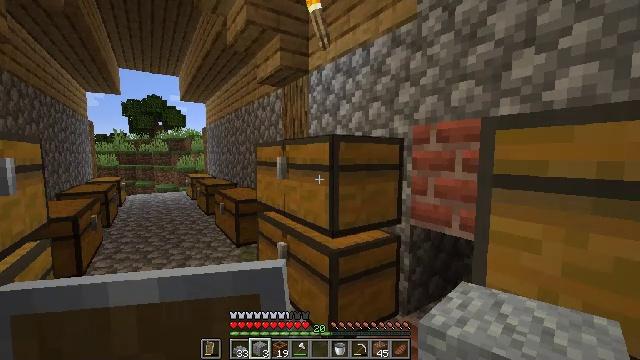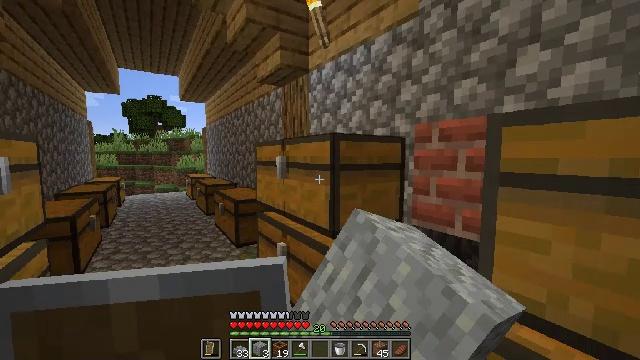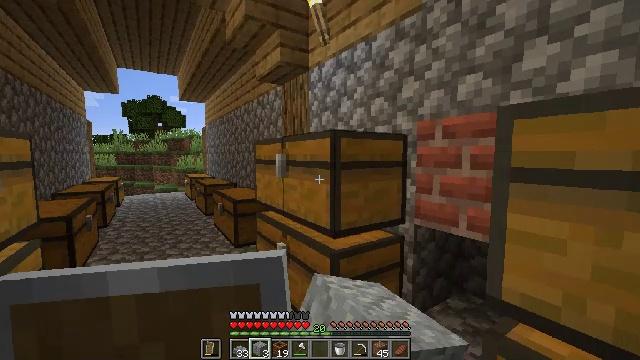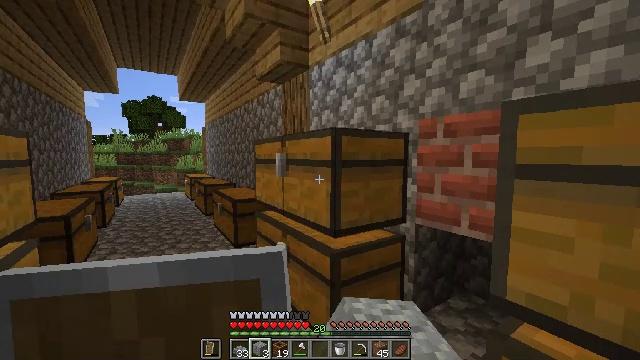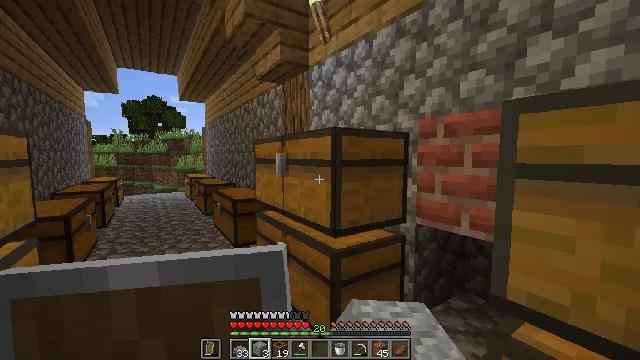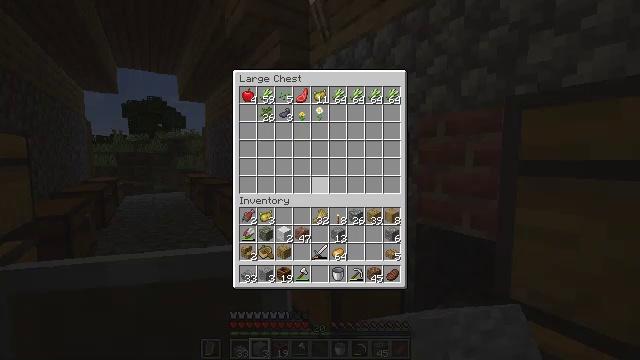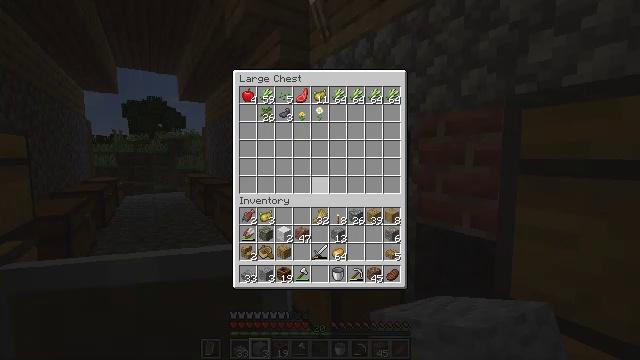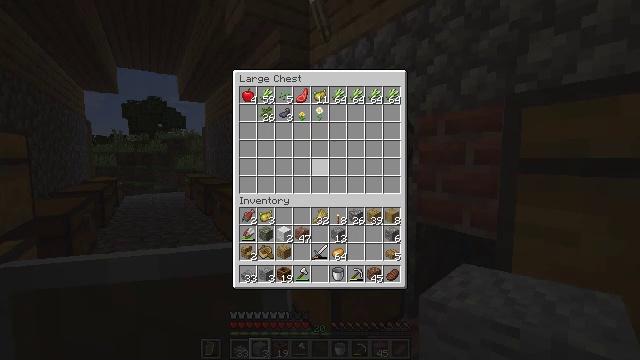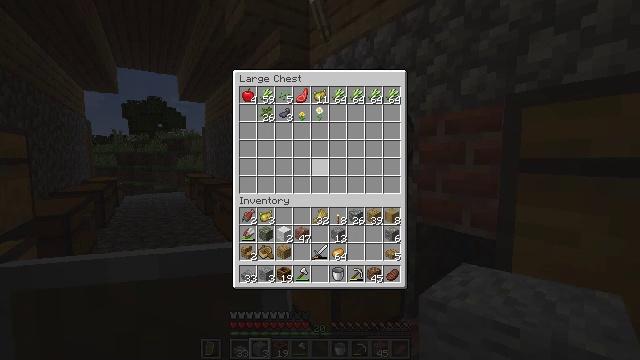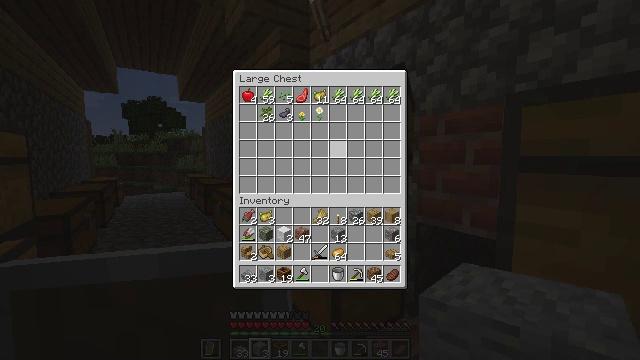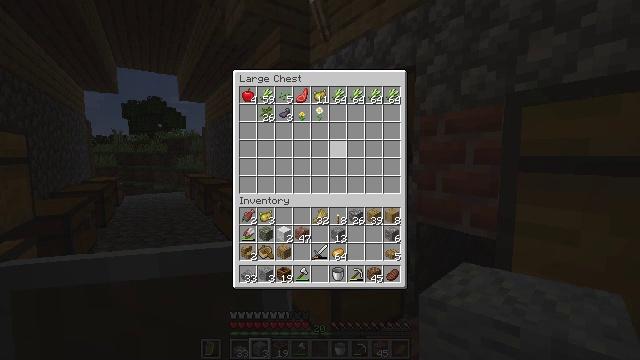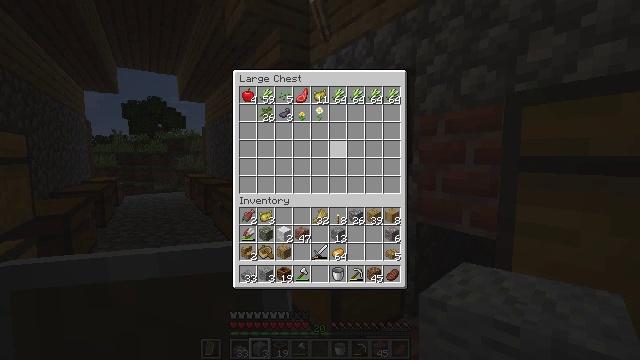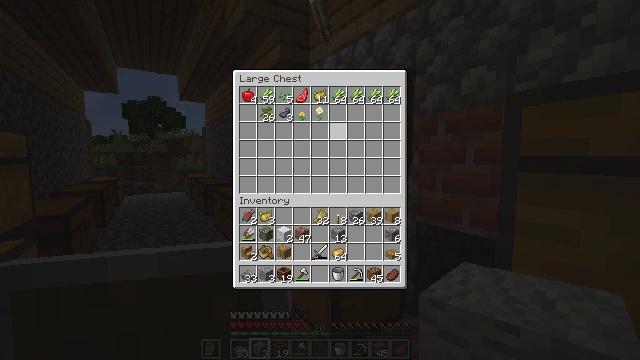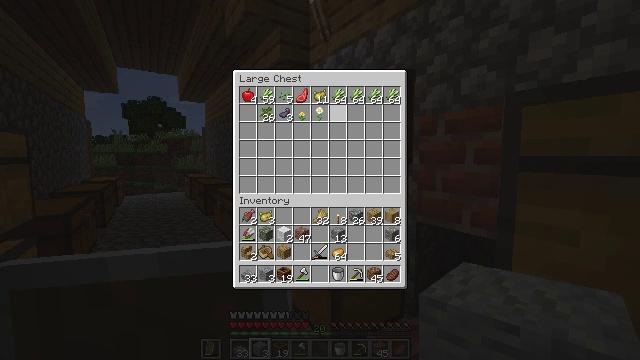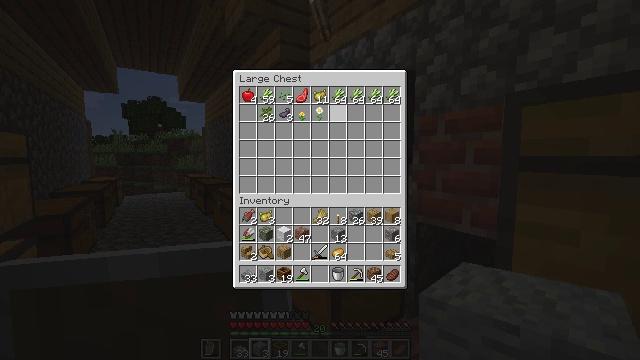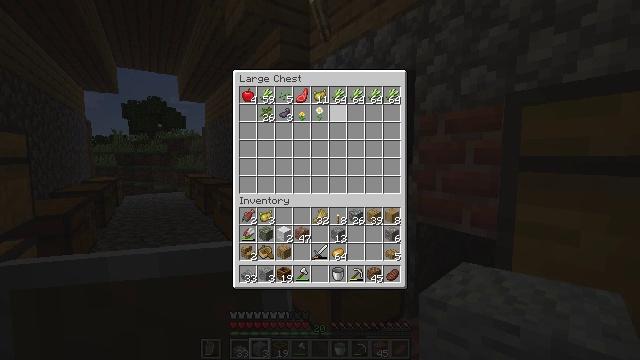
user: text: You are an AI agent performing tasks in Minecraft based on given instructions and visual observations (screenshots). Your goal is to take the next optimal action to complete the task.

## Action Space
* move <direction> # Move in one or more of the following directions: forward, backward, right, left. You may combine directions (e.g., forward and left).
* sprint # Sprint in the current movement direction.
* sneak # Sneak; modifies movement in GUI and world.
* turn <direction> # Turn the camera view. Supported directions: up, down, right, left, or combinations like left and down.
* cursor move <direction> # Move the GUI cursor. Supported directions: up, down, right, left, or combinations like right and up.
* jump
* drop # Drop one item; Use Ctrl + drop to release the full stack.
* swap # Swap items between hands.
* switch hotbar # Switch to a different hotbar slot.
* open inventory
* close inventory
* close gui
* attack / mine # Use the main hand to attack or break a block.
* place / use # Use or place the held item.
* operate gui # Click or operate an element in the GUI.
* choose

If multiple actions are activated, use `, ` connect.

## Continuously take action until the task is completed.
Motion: motion action
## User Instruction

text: Convert sugarcane into sugar.
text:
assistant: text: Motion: use / place
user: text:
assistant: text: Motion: no_op
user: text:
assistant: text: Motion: no_op
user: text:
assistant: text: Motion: no_op
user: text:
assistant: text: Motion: no_op
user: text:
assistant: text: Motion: no_op
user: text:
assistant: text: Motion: no_op
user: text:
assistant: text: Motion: no_op
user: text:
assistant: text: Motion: turn right and up
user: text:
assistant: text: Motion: no_op
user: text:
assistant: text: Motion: turn up
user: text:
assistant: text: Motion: turn up
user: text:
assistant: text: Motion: turn up
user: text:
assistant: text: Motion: turn up
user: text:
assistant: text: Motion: no_op
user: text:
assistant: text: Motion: no_op
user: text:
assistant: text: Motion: no_op
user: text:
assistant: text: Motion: no_op
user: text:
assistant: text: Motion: no_op
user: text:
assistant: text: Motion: no_op
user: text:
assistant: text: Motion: no_op
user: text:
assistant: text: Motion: no_op
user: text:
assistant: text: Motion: attack / mine
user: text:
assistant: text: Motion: attack / mine
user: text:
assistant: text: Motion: turn down
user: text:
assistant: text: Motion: turn down
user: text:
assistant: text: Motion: turn right and down
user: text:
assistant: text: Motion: turn right and down
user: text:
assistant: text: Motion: no_op
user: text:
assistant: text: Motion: no_op